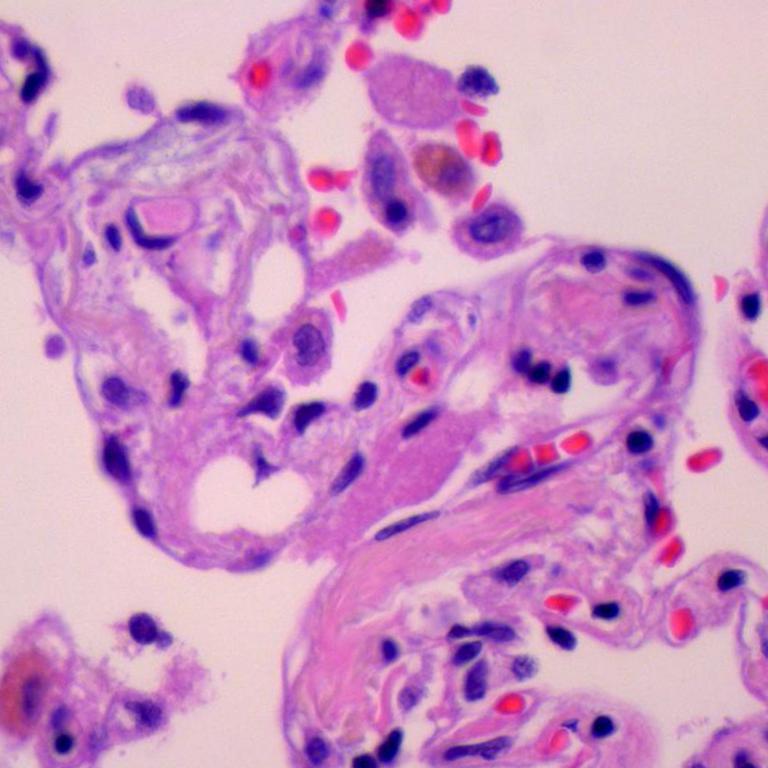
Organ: lung
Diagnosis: benign